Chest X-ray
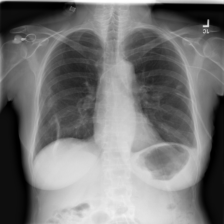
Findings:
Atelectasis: positive
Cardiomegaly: negative
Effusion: negative
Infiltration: negative
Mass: negative
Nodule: negative
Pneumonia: negative
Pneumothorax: negative
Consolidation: negative
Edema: negative
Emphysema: negative
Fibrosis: negative
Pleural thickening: negative
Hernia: negative